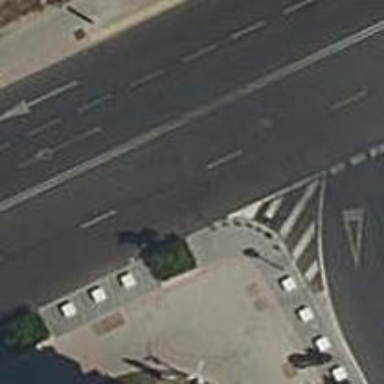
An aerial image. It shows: Public transport stop position.